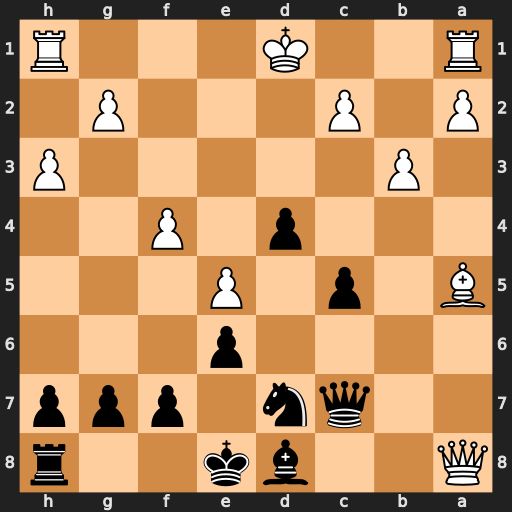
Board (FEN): Q2bk2r/2qn1ppp/4p3/B1p1P3/3p1P2/1P5P/P1P3P1/R2K3R
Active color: b
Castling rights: k
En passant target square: -
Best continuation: Qxa5 Qxa5 Bxa5